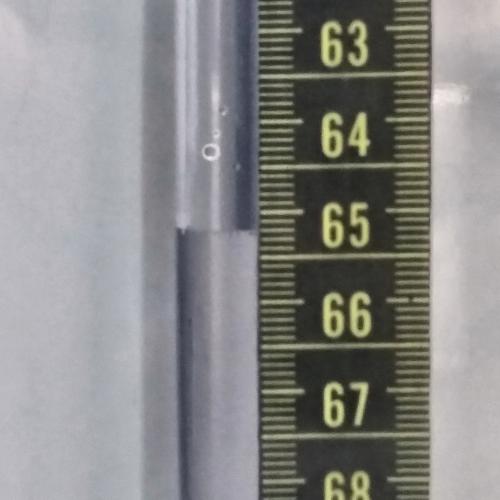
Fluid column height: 65.2 cm